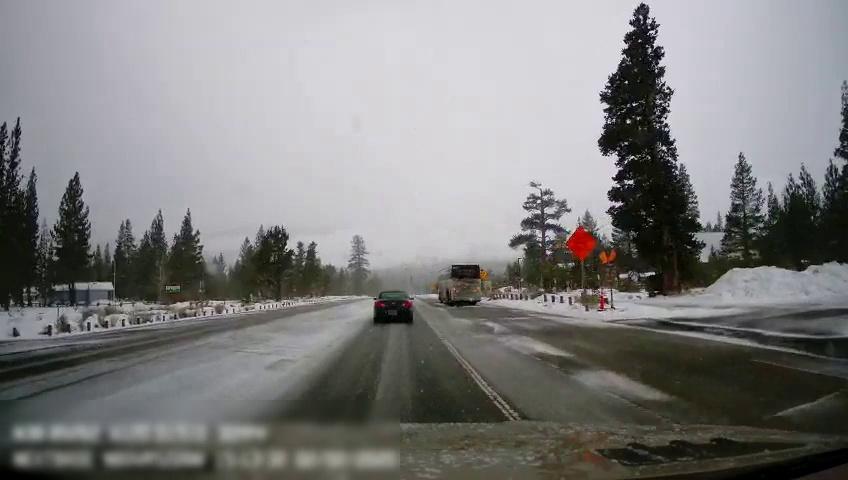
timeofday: Day
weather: Snowy
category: Drivable Space
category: Vehicles | Car
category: Vehicles | Bus
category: Lanes | Current Lane
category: Lanes | Alternate Lane
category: Traffic | Signs